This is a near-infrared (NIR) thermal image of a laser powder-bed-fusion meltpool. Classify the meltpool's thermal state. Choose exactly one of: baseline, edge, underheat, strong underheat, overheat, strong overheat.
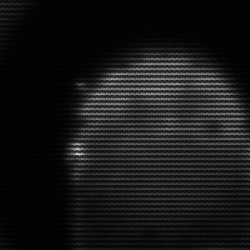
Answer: edge